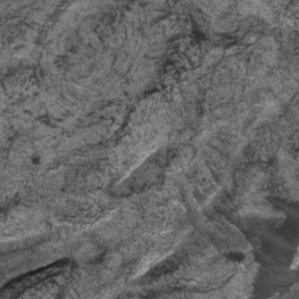
Label: non_frost